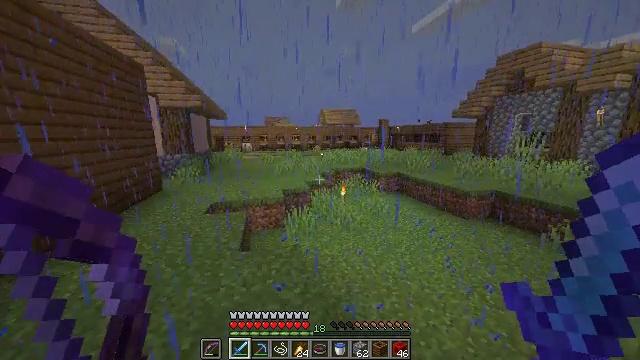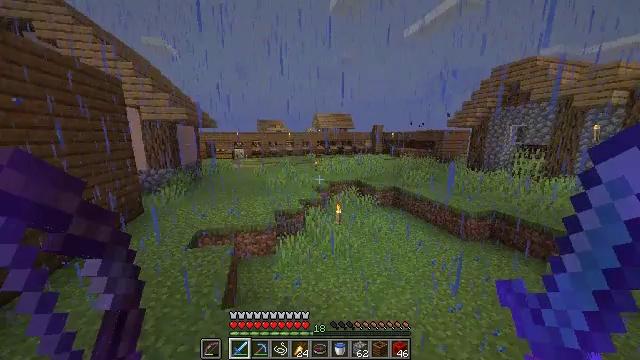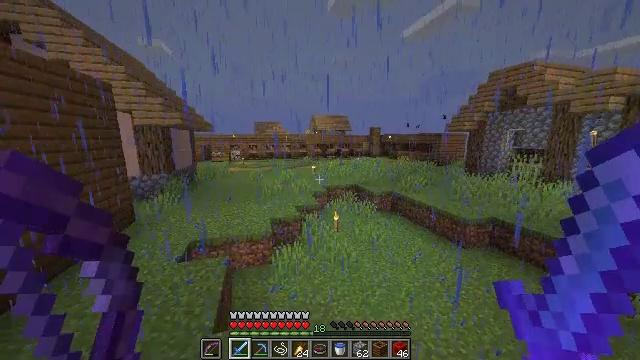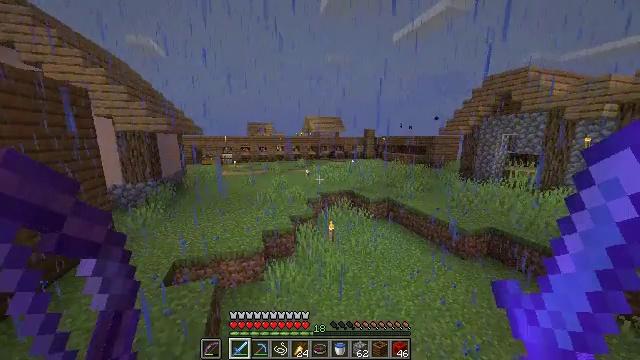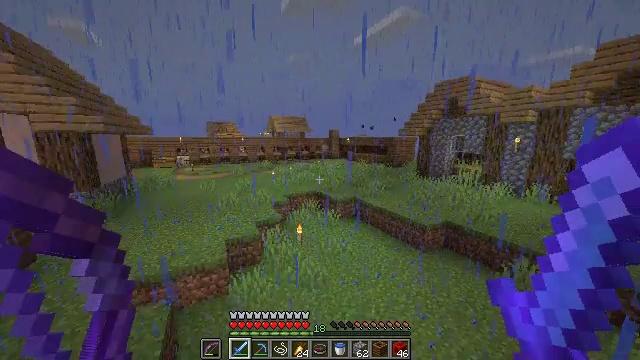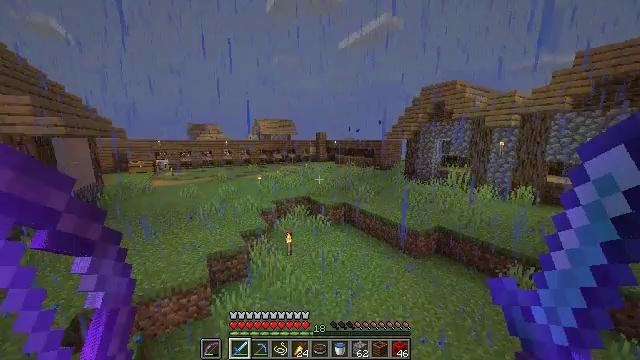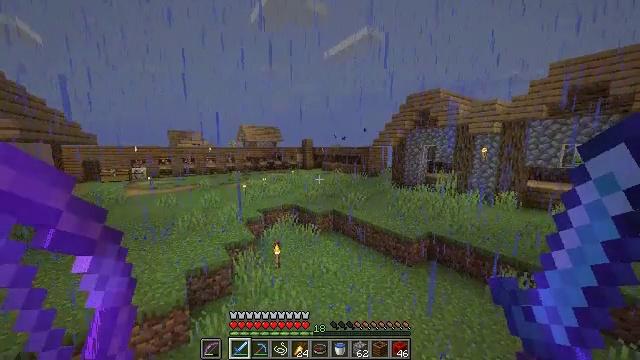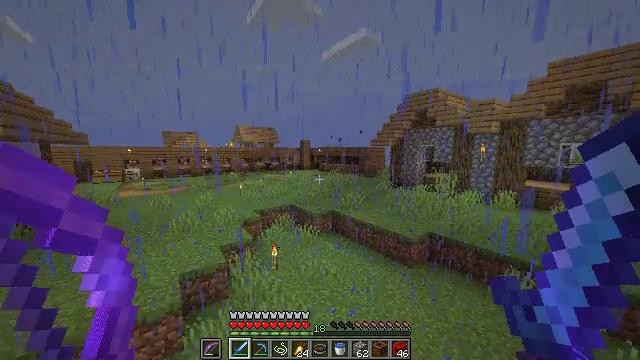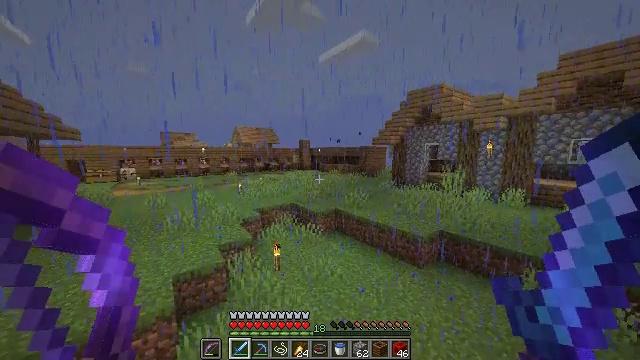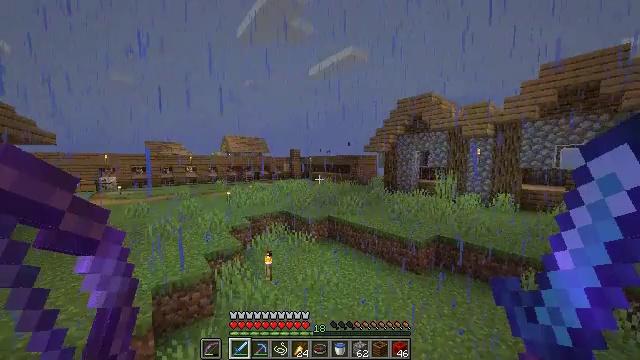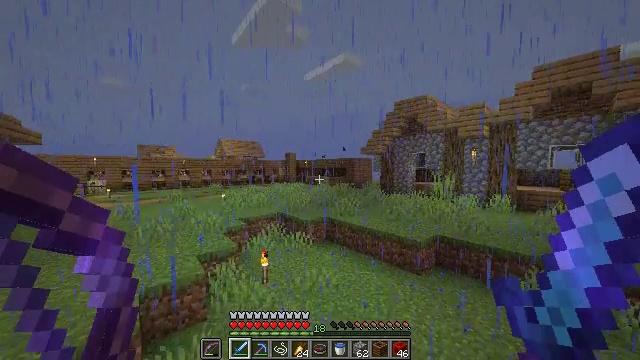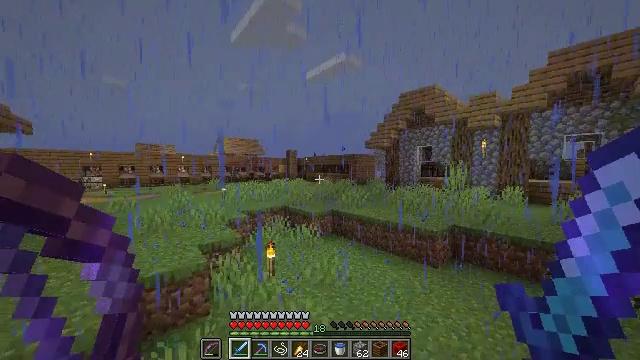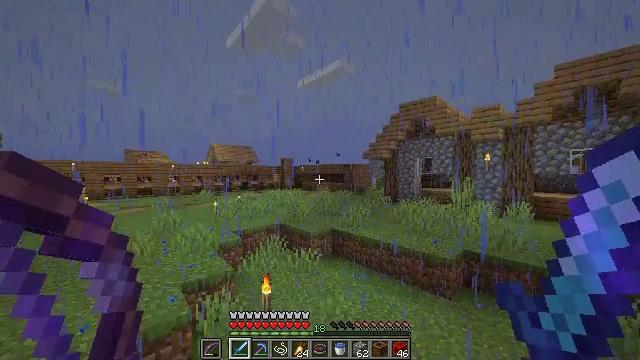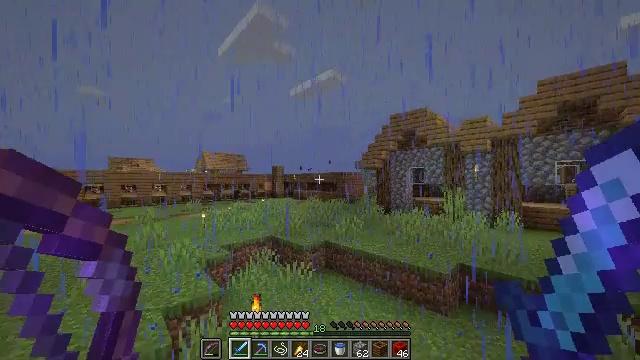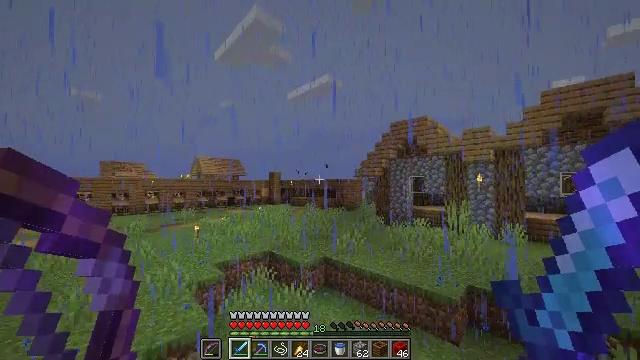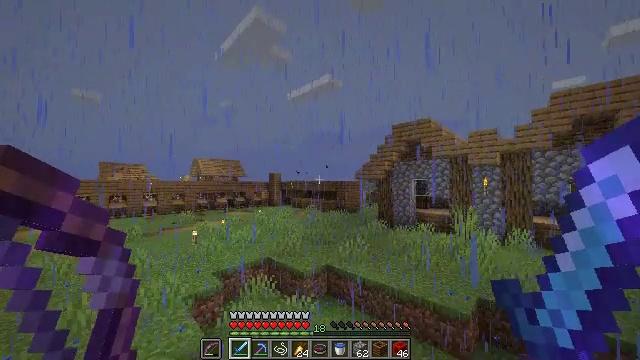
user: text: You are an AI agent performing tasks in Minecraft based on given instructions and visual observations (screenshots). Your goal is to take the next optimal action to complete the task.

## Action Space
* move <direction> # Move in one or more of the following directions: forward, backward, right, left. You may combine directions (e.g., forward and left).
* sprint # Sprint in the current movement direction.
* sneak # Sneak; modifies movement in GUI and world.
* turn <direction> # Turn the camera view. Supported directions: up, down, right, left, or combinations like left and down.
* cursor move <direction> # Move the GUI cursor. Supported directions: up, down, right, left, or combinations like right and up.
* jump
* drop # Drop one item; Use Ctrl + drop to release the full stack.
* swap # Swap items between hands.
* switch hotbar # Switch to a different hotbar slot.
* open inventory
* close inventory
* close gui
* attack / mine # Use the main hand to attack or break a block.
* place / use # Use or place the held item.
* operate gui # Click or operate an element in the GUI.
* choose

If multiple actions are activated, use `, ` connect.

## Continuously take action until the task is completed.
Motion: motion action
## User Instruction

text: Harvest grass block to clear the area.
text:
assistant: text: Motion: move forward, sprint, turn right, jump
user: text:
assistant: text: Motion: move forward, sprint, jump
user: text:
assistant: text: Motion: move forward, sprint, turn right, jump
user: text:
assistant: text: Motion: move forward, sprint, turn right, jump
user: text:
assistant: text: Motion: move forward and move left, sprint, turn right, jump
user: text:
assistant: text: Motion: move forward and move left, sprint, turn right and up, jump
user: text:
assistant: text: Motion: move forward and move left, sprint, jump
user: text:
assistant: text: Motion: move forward and move left, sprint, jump
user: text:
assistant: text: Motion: move forward and move left, sprint, turn right and up, jump
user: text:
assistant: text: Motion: move forward and move left, sprint, turn right and up, jump
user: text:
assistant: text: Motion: move forward and move left, sprint, jump
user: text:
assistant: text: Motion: move forward, sprint, turn right and up, jump
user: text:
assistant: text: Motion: move forward, sprint, turn right and up, jump
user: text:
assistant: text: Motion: move forward, sprint, jump
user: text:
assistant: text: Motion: move forward, sprint, jump
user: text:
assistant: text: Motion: move forward, sprint, jump
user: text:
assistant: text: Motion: move forward, sprint, jump
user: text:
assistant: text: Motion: move forward, sprint, jump
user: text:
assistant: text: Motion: move forward, sprint, jump
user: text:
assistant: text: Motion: move forward, sprint, jump
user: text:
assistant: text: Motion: move forward, sprint, turn right
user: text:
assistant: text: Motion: move forward, sprint
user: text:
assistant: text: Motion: move forward
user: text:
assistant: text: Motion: move forward, turn left and down
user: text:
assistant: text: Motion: move forward, turn left and down
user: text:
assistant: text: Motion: move forward, turn left
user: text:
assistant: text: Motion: move forward, turn left and down
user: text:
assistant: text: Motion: move forward and move right, turn left and down
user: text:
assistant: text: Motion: move forward and move right, turn left and down
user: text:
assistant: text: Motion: move forward and move right, turn left and down